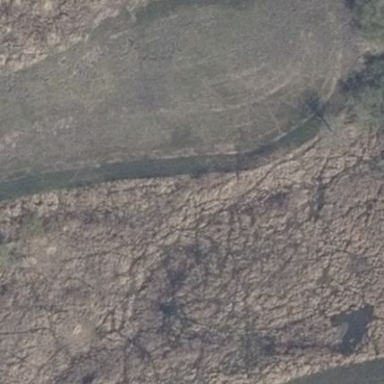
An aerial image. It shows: Reedbed in wetland area.